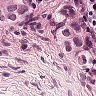
Metastatic tissue present: no